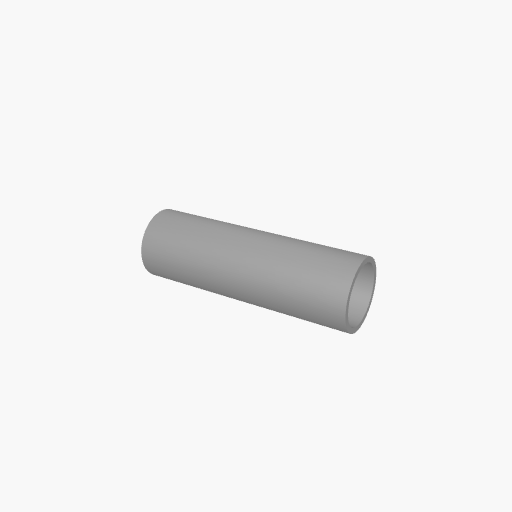
Part: AluminumTube27ID32OD100